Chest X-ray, PA view. Patient: 66 years old, sex F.
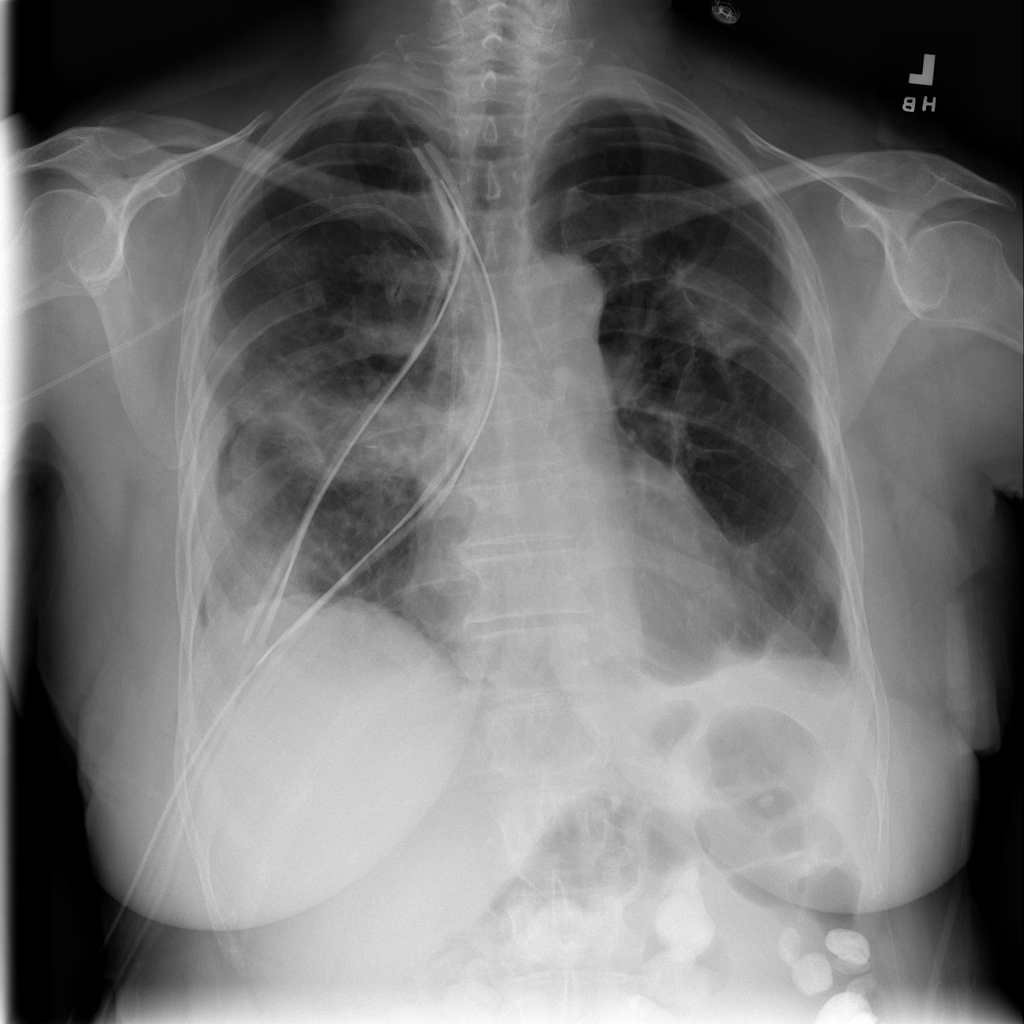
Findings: Pneumothorax